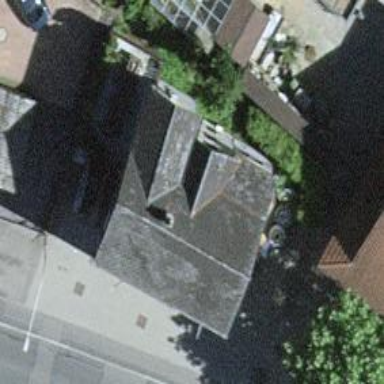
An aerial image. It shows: Restaurant.